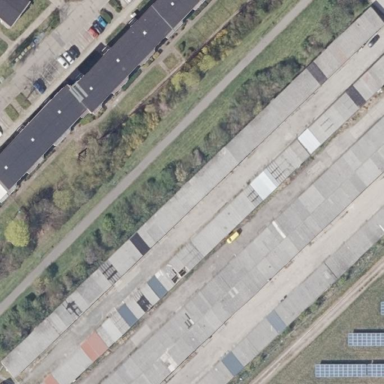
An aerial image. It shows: Group of garages.